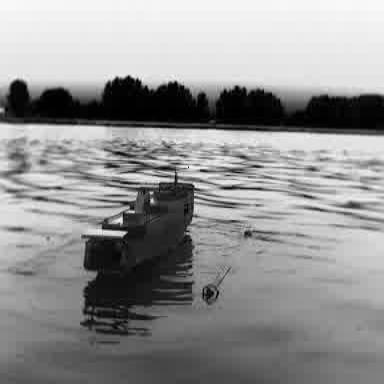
There is a container_ship in the infrared image.